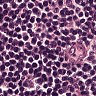
Metastatic tissue present: no